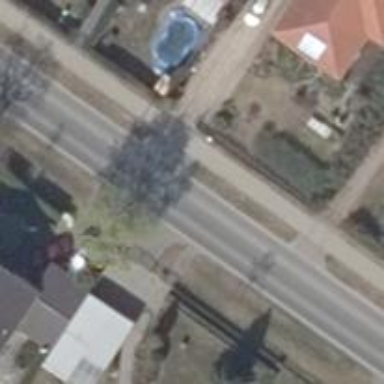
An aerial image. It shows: Driveway.